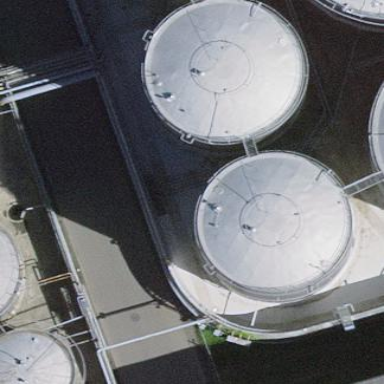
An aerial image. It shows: Storage tank building.